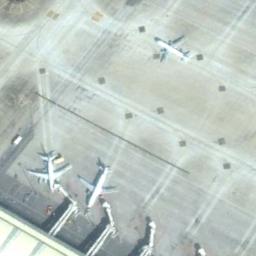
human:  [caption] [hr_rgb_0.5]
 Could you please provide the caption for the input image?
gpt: There are many planes of different sizes in a clearing .

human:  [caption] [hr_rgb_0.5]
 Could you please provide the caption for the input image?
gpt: Three white airplanes are parked beside the terminal .

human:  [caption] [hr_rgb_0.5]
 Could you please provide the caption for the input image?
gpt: Two planes parked next to boarding bridges and another passing plane behind them .

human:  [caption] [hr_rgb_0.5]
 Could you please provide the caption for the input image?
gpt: Two planes were parked at the departure gate, And one plane was parked in the vacant lot .

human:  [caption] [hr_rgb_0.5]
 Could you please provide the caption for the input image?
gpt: Three planes are in the parking lot next to the building .